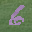
Label: 6